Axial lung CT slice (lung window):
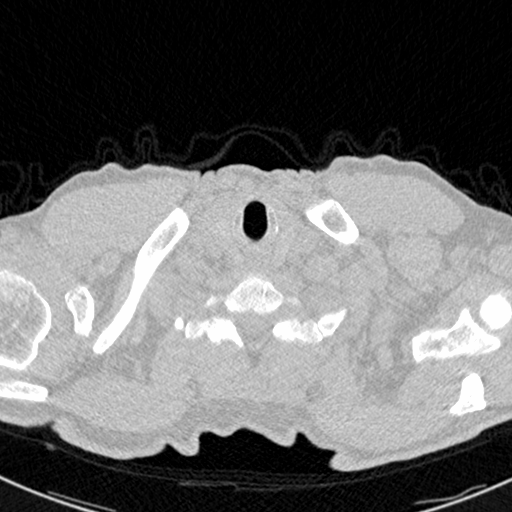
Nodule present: no